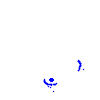
Particle: pion